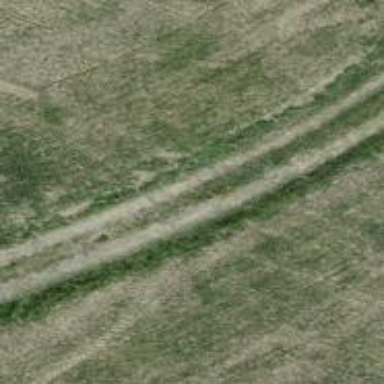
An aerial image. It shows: Path with track type of grade5.